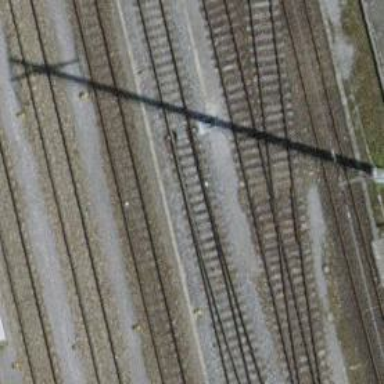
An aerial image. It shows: Railway switch.